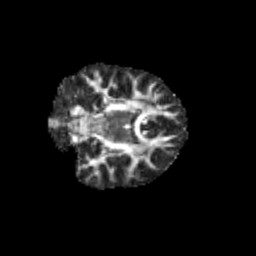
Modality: FA
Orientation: coronal
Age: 11
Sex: female
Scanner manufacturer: siemens
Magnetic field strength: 3 T
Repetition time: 3.8 s
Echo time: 0.07 s